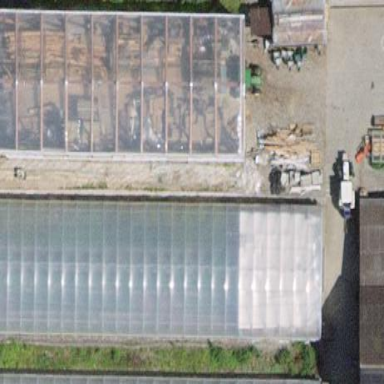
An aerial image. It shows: Greenhouse.